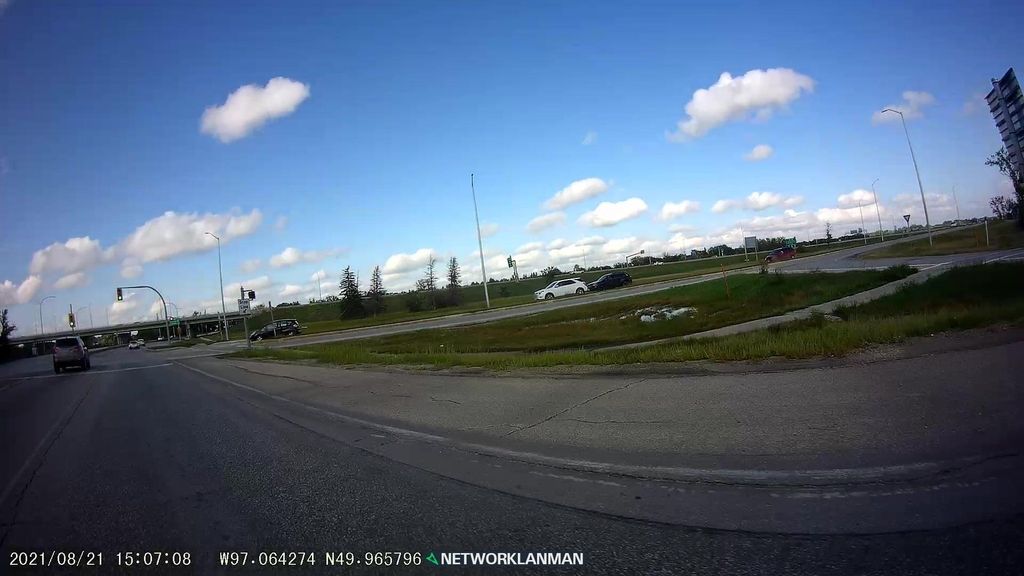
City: winnipeg